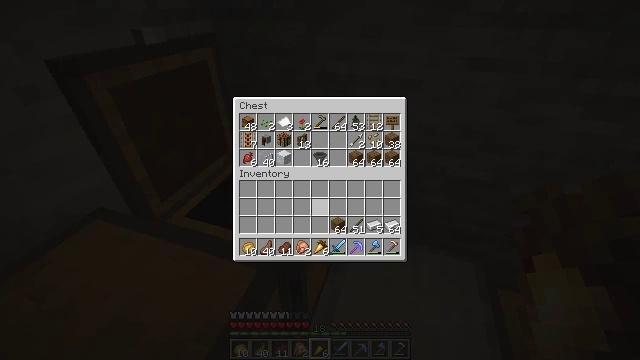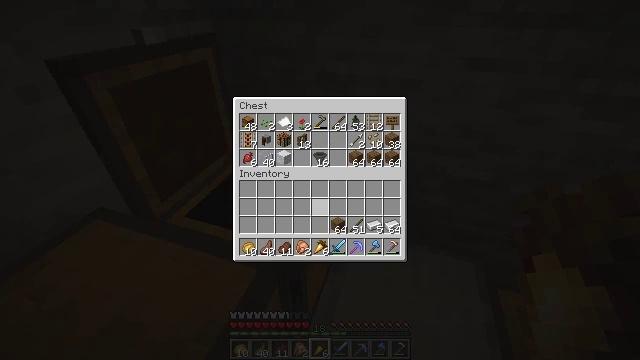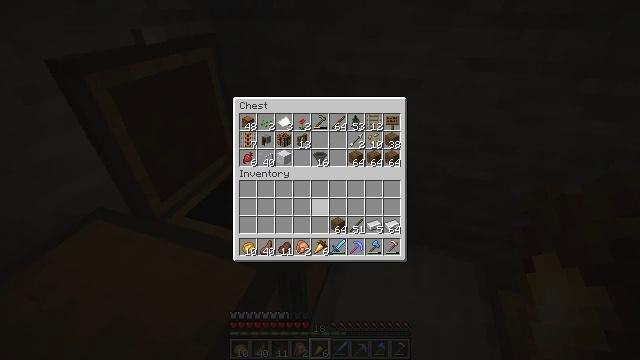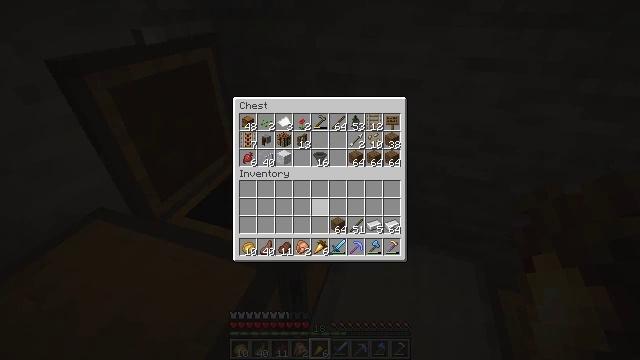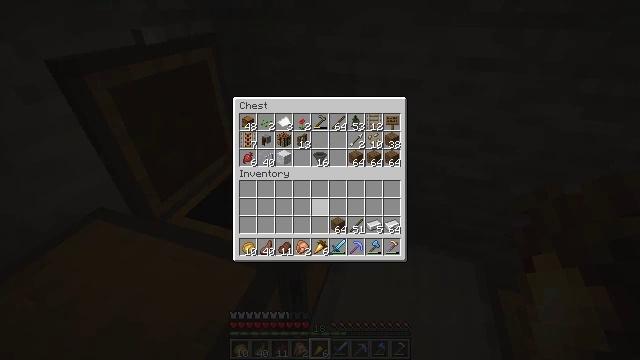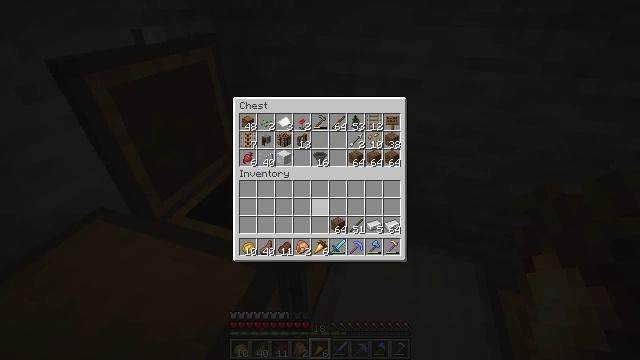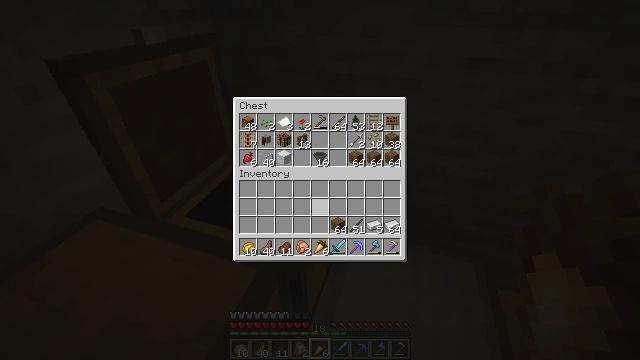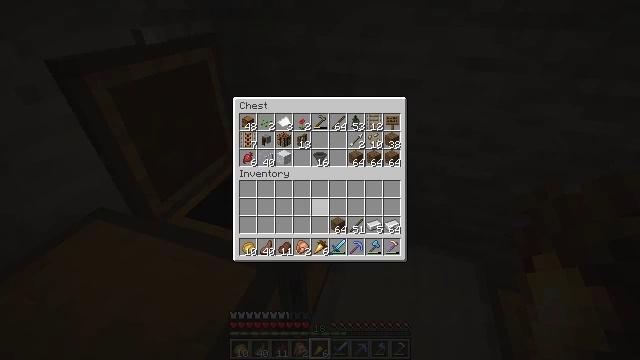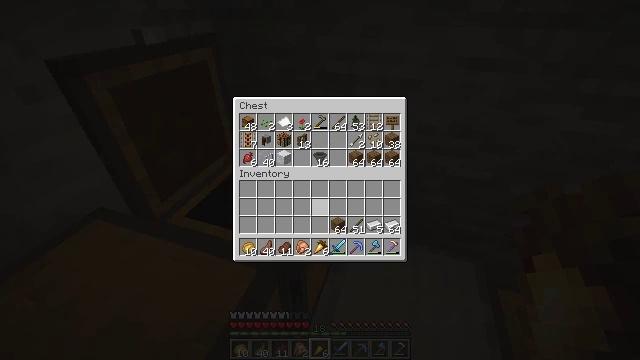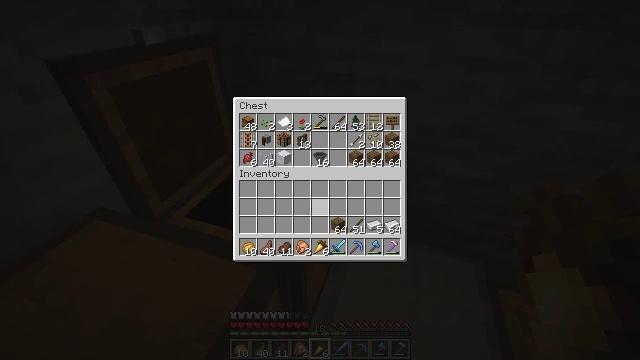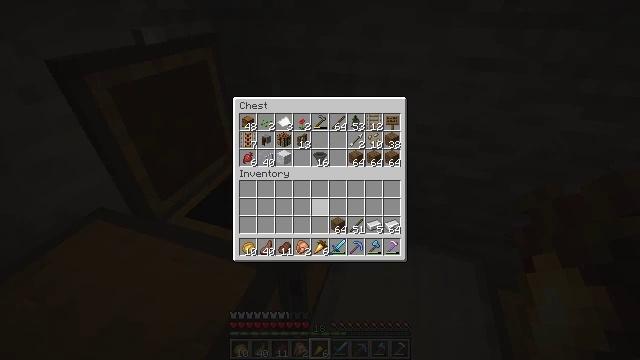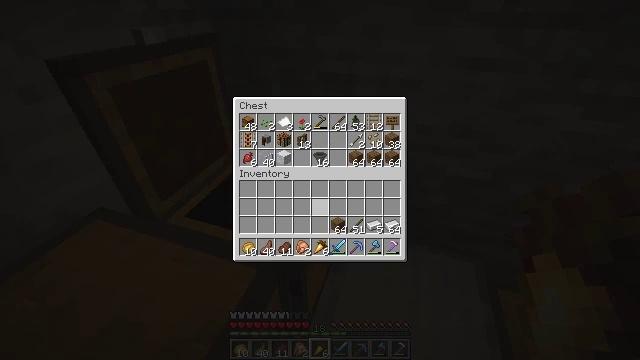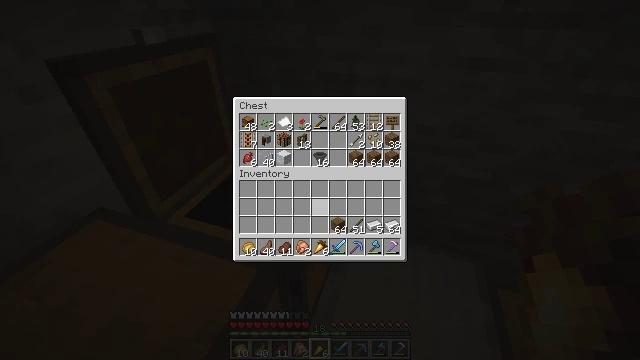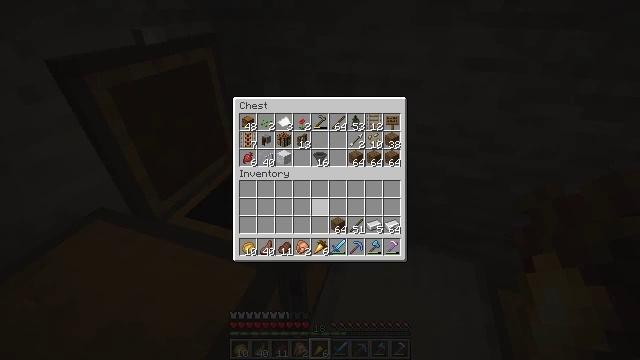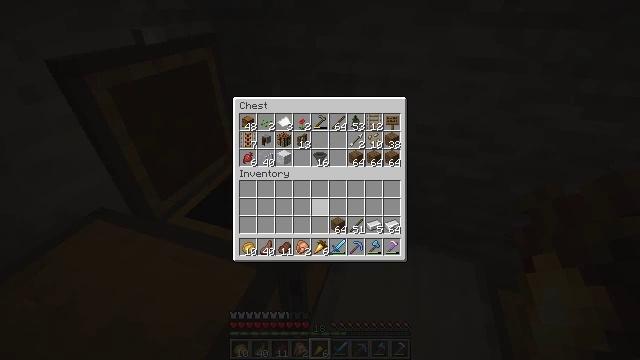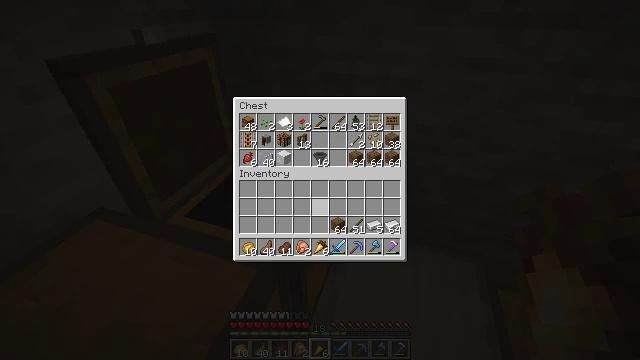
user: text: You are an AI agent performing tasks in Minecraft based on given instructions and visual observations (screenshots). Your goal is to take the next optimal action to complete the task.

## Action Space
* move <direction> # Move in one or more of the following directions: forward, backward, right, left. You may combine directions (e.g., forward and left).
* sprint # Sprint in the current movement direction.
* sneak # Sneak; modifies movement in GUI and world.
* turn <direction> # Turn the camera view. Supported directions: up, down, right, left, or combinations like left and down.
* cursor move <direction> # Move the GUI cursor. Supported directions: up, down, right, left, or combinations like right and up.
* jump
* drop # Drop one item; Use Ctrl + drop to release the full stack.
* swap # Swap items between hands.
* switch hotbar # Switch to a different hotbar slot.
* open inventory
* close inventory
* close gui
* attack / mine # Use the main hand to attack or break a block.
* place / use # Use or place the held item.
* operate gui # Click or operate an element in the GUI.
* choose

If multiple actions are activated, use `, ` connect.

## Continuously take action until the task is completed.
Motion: motion action
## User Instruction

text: Combine iron ingot, stick, and wooden plank to make a tripwire hook.
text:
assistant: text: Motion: no_op
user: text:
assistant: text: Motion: no_op
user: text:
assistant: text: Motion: no_op
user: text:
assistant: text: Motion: no_op
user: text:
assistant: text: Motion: no_op
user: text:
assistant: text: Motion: no_op
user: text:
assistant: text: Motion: no_op
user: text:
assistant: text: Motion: no_op
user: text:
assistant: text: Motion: no_op
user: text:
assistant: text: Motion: no_op
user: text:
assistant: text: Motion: no_op
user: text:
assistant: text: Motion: no_op
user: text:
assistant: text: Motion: no_op
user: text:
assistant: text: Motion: no_op
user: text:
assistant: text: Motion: no_op
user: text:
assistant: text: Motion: no_op
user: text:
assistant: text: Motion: no_op
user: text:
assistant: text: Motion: no_op
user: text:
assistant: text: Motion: no_op
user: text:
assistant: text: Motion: no_op
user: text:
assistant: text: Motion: no_op
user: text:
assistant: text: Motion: no_op
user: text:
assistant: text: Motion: no_op
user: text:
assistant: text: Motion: no_op
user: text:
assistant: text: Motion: no_op
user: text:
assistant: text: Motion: no_op
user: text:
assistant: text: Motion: no_op
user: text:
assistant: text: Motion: no_op
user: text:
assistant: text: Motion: no_op
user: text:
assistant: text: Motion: no_op